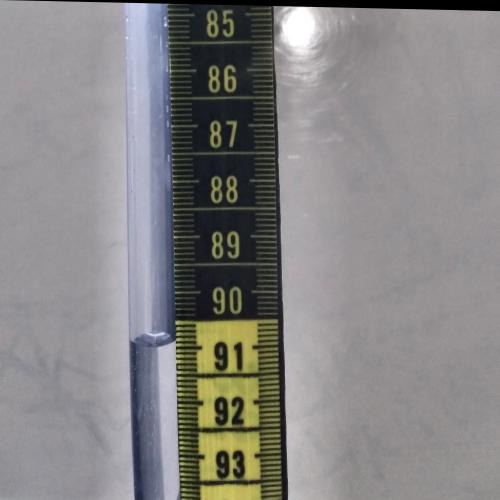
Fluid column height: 90.9 cm